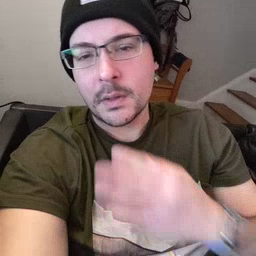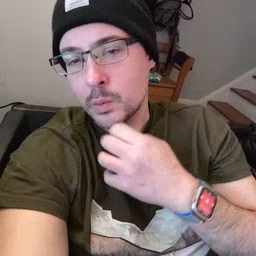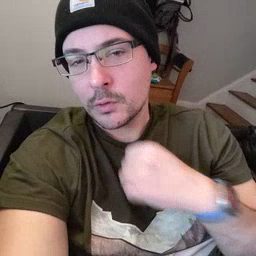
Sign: underwear